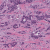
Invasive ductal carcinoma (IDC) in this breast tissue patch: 1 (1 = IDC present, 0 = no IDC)